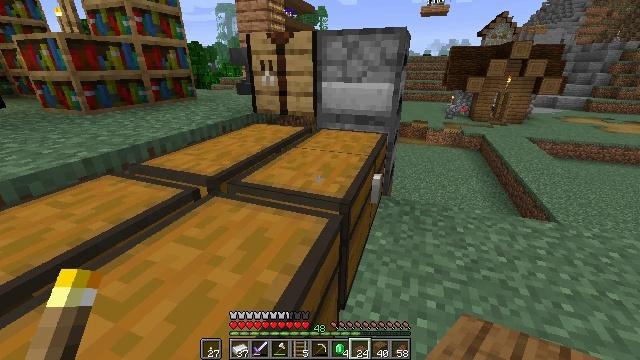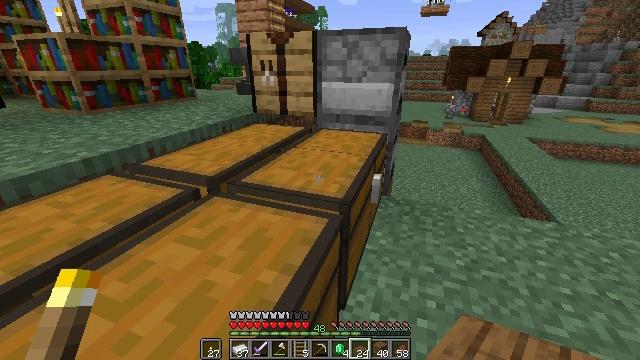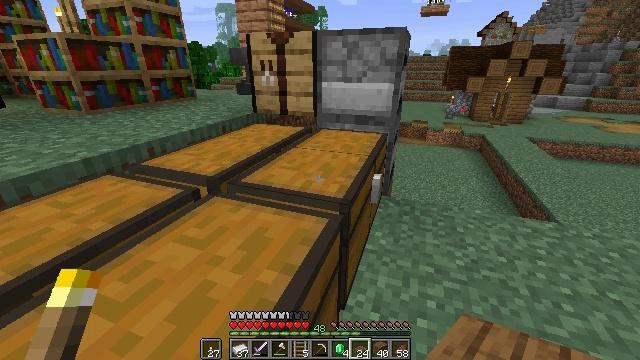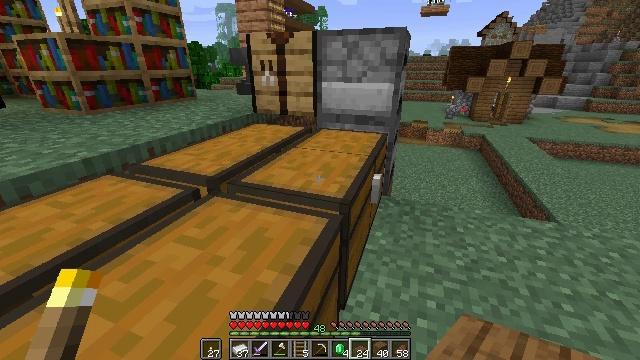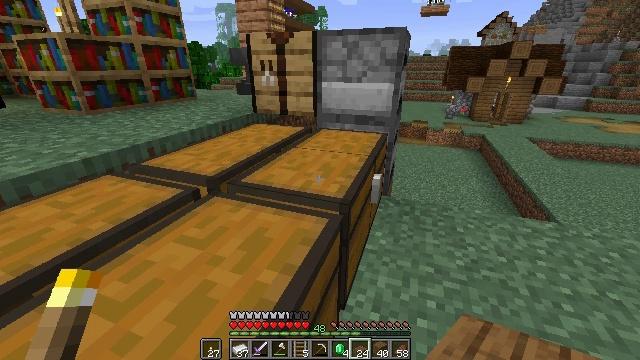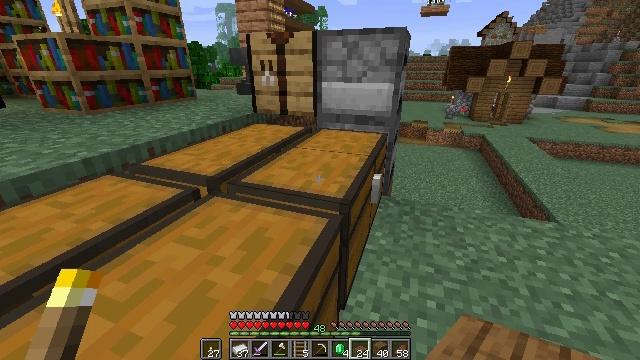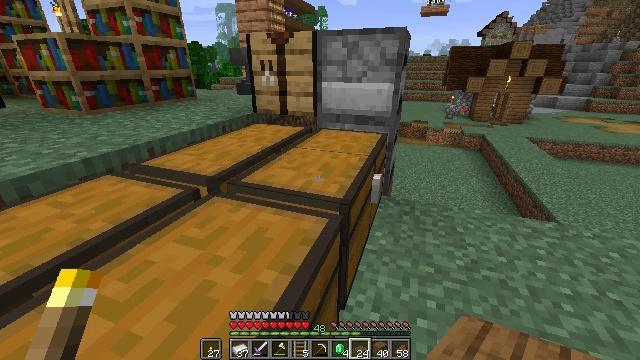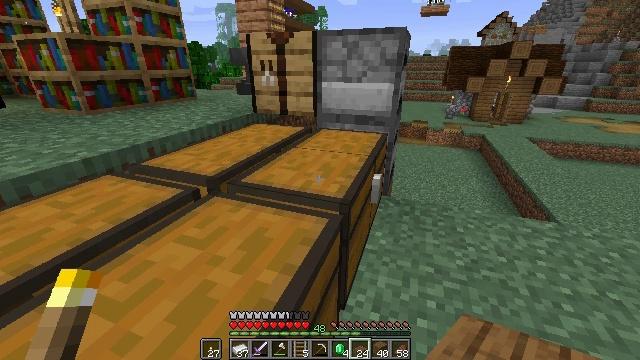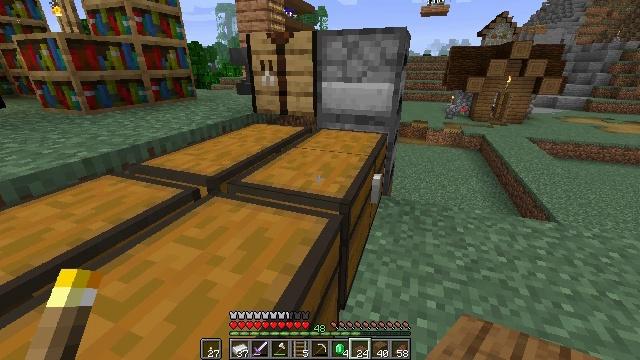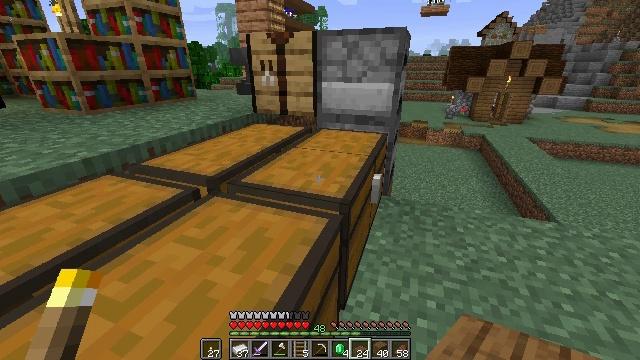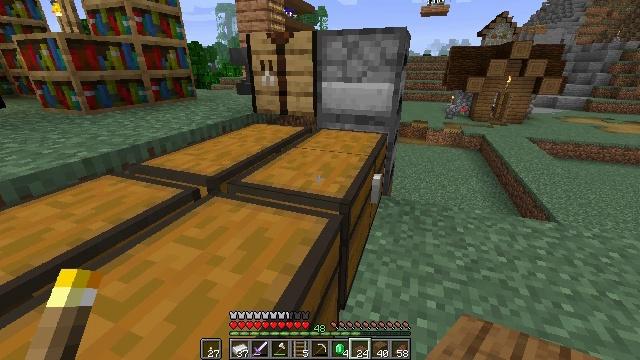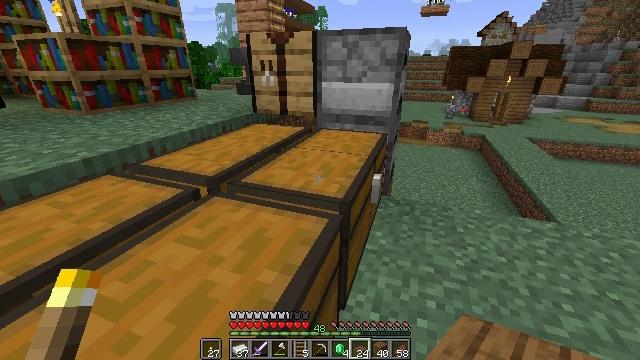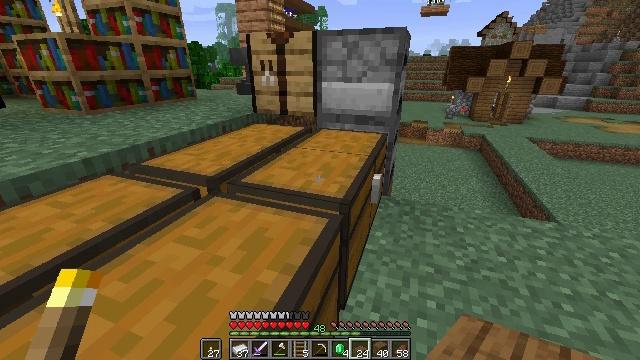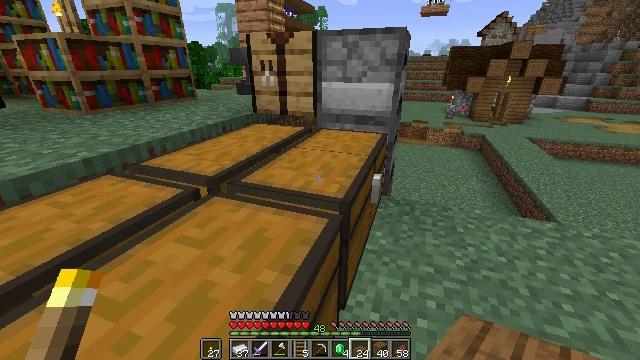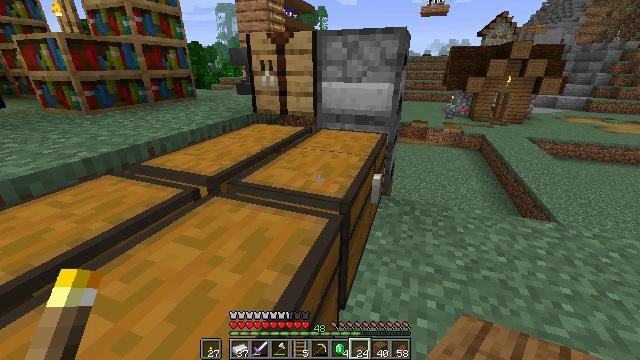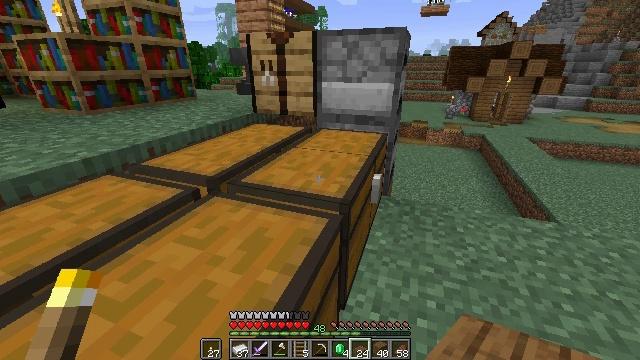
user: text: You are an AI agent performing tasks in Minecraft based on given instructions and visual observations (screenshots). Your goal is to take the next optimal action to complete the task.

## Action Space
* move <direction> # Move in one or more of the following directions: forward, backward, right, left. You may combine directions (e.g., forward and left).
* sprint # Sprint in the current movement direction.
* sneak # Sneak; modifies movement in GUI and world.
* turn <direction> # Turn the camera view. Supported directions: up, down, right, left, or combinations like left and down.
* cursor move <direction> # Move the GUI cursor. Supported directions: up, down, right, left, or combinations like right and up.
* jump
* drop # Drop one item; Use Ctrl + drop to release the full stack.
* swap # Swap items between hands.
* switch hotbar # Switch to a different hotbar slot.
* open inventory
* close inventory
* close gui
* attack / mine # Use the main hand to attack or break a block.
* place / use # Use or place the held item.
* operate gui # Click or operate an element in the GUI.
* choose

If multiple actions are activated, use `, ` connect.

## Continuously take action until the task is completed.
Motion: motion action
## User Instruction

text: Drop a spruce slab.
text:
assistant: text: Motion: no_op
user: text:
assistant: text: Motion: no_op
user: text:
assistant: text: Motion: no_op
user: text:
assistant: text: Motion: no_op
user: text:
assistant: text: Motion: no_op
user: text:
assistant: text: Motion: no_op
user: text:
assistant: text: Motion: no_op
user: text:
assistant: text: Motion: no_op
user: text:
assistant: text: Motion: no_op
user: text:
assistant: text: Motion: no_op
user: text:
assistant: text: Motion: no_op
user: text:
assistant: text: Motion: no_op
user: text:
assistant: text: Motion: no_op
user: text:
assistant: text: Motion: no_op
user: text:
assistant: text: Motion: no_op
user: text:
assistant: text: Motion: no_op
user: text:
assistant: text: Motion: no_op
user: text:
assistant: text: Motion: no_op
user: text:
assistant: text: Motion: no_op
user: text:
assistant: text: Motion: no_op
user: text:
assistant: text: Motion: no_op
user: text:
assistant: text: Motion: no_op
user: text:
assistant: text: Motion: no_op
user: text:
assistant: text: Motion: no_op
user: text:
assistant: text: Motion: no_op
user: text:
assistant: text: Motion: no_op
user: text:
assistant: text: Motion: no_op
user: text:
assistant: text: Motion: no_op
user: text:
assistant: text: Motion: no_op
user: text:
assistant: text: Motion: no_op